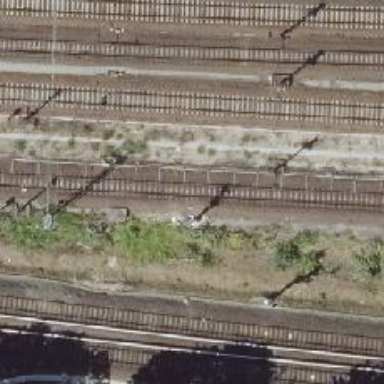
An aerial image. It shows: Railway signal.